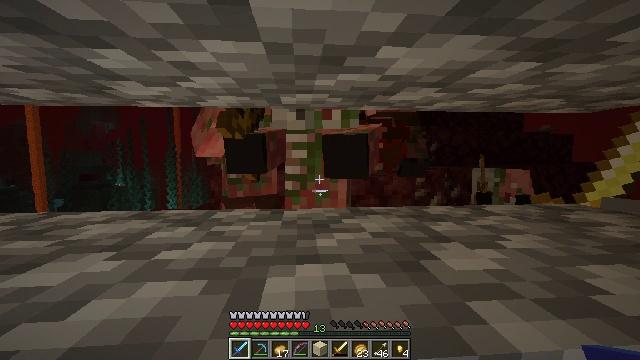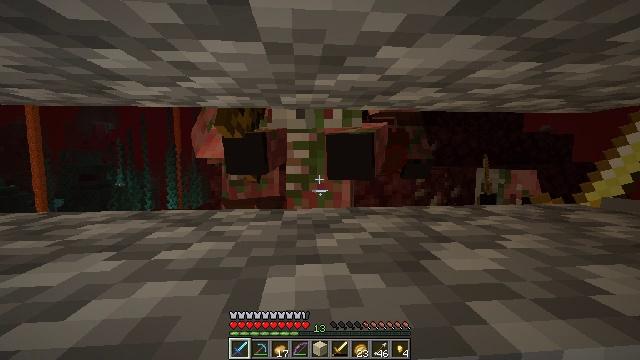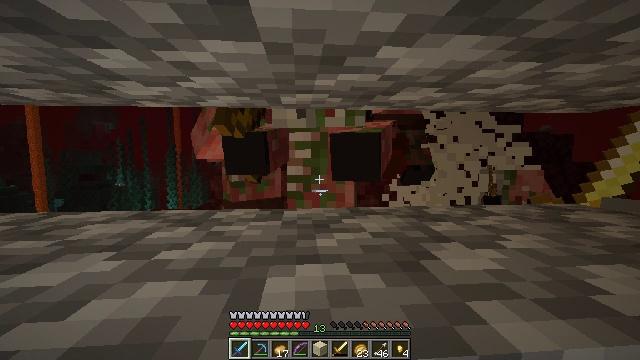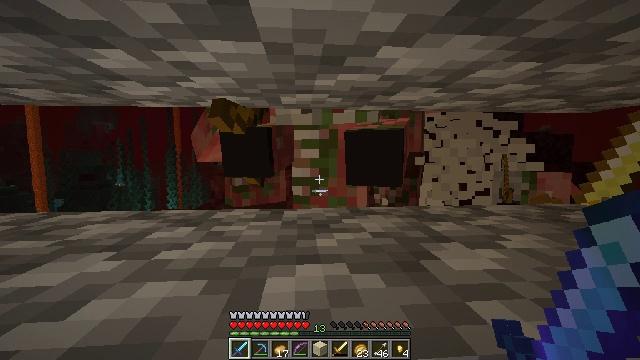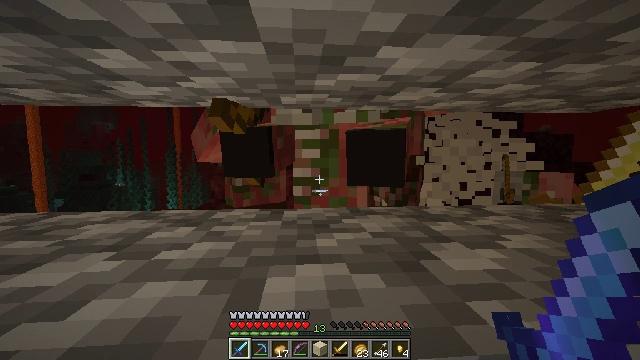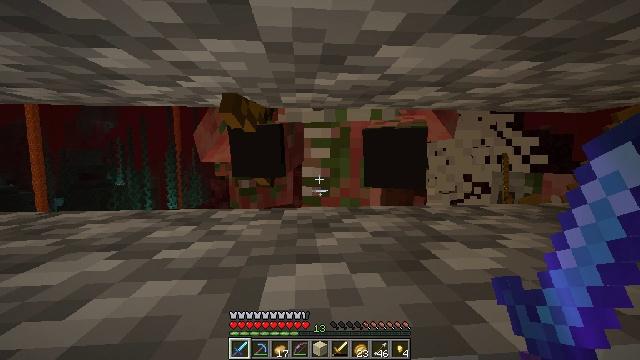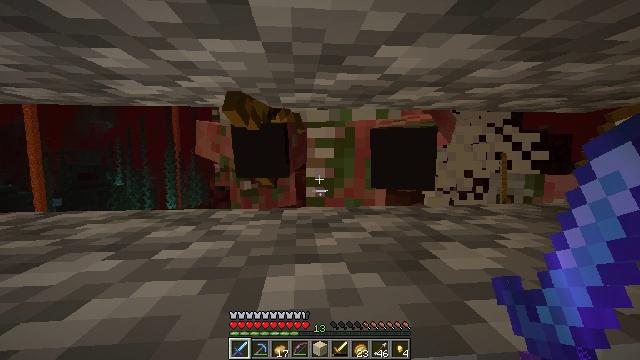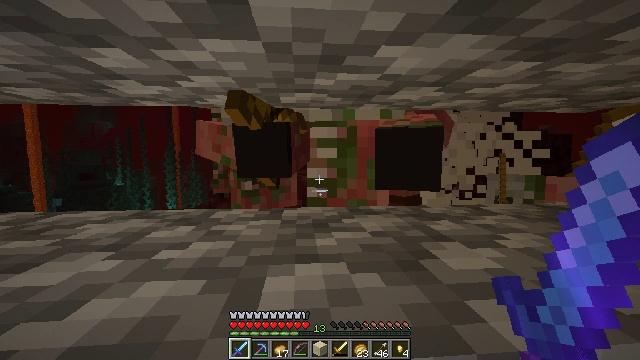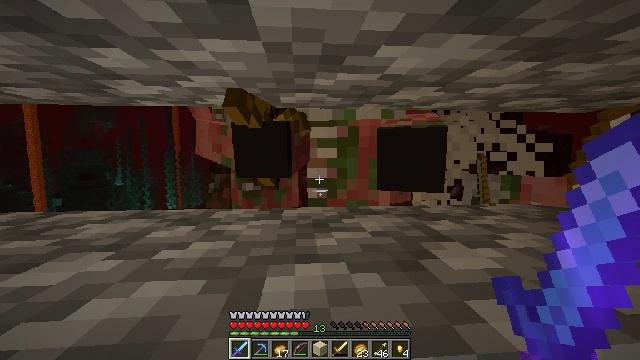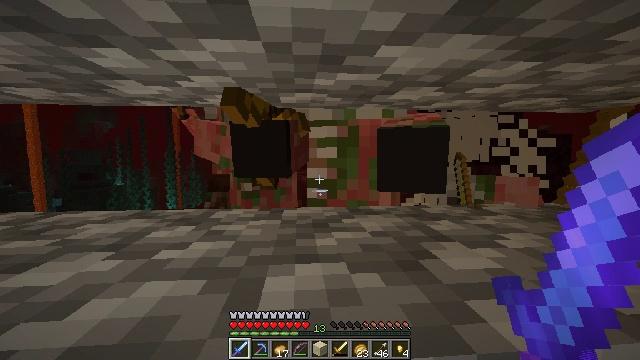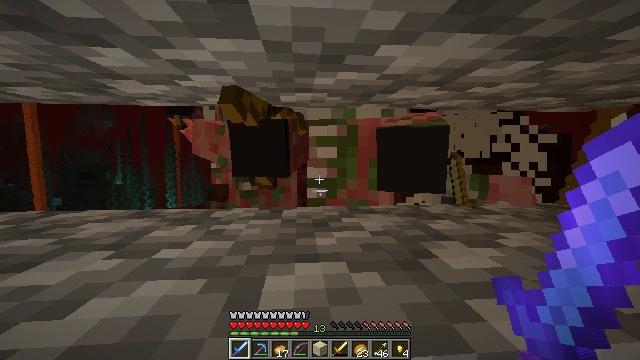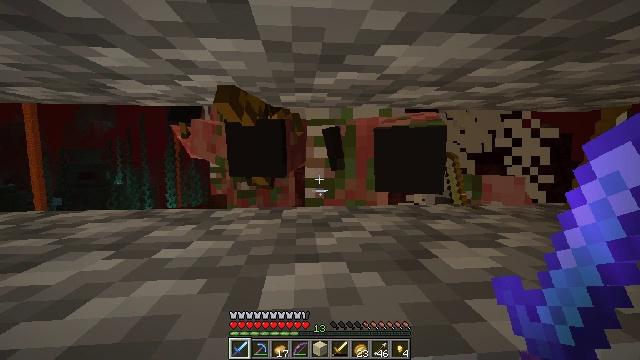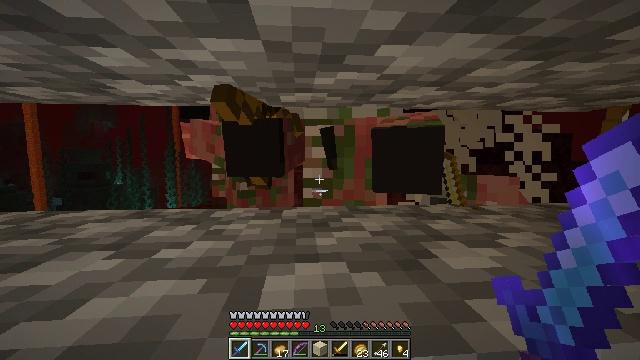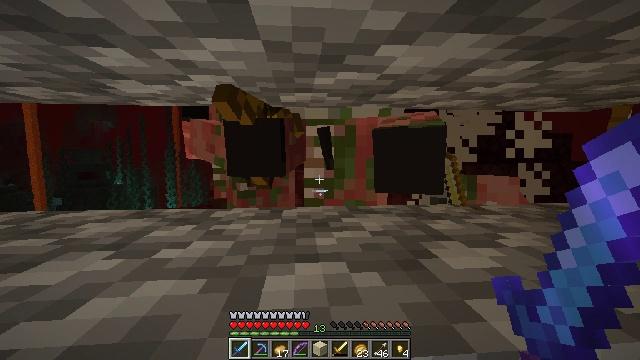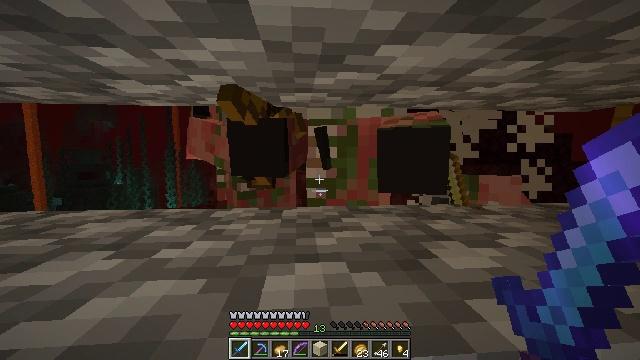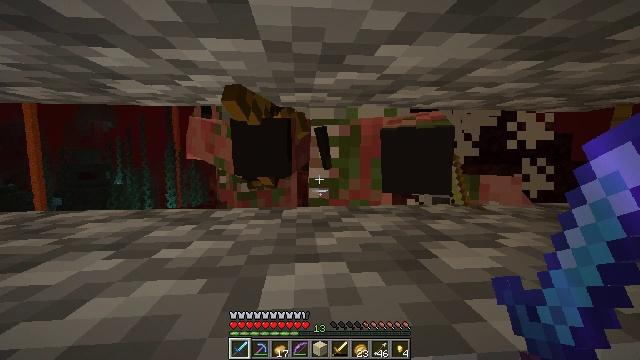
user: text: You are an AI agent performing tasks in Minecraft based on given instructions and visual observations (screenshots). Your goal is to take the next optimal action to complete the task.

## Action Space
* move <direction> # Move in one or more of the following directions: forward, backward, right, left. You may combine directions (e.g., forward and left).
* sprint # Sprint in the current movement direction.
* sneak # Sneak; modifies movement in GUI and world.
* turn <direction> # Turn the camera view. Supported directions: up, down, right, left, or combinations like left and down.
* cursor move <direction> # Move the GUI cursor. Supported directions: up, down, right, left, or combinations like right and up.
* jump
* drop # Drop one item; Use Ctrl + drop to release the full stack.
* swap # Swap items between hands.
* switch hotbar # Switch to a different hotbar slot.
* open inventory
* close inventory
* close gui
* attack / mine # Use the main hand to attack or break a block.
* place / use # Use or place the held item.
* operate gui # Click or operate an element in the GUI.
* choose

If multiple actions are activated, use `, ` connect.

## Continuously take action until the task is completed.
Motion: motion action
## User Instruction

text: Face a hostile mob.
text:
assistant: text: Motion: no_op
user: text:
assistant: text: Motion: no_op
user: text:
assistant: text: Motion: no_op
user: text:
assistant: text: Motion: no_op
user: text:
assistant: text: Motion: no_op
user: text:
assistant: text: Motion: no_op
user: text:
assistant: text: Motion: no_op
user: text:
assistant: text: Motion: no_op
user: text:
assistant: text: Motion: no_op
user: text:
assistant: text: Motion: no_op
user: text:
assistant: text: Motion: no_op
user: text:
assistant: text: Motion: no_op
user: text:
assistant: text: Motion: no_op
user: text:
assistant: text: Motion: no_op
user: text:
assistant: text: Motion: no_op
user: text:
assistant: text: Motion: no_op
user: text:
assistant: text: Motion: no_op
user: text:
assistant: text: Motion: no_op
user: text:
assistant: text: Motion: attack / mine
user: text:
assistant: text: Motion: attack / mine
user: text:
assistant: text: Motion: attack / mine
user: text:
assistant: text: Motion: no_op
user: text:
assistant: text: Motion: no_op
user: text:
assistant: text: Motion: no_op
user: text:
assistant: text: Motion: no_op
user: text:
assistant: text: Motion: no_op
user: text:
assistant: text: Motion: no_op
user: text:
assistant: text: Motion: no_op
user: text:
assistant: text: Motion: no_op
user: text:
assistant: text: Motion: no_op